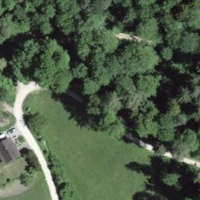
EUNIS habitat code: 41
Species observed at this site:
Lathyrus vernus
Vicia sepium